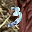
Label: 3